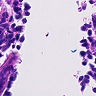
Metastatic tissue present: no